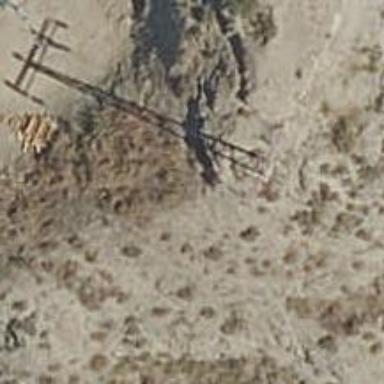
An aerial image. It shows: Power pole.